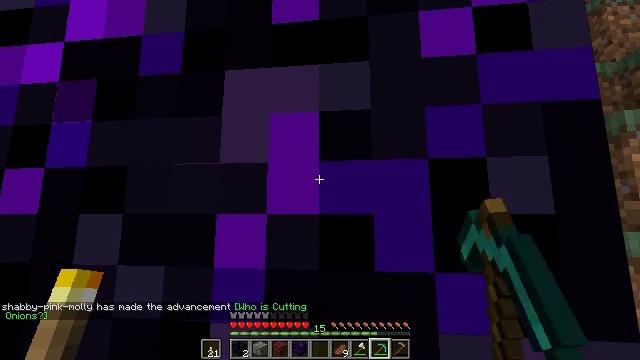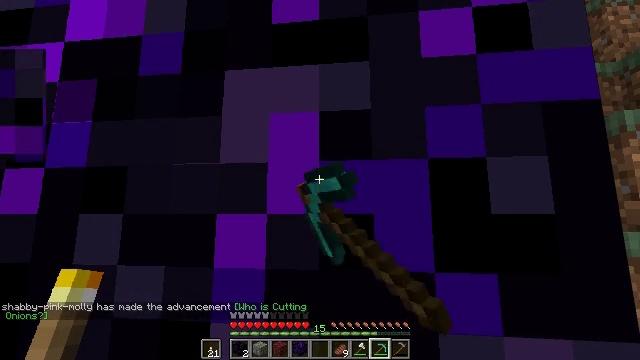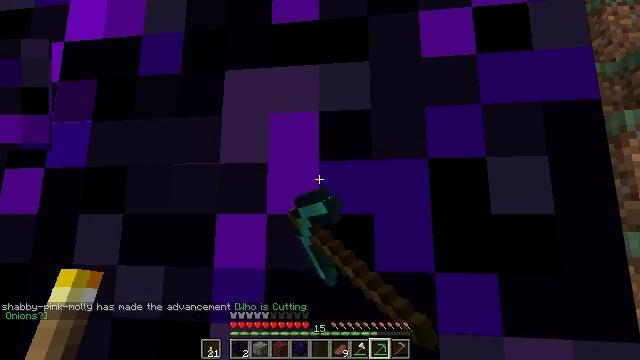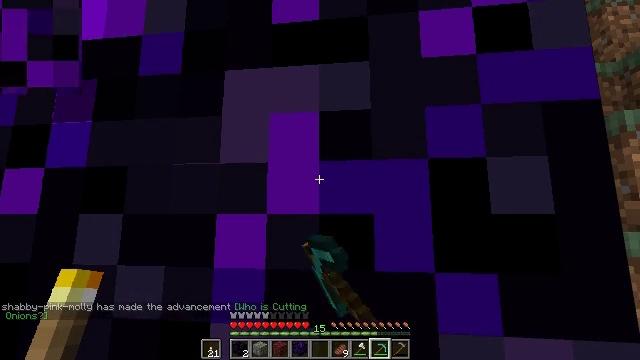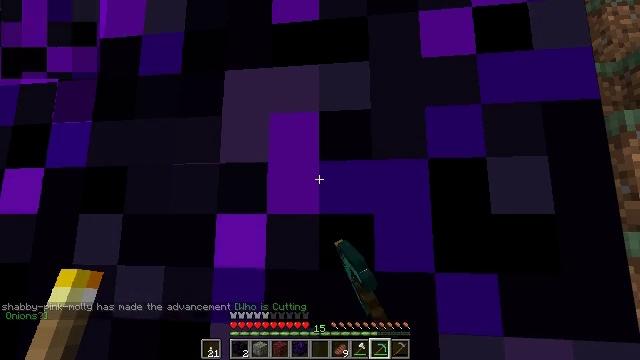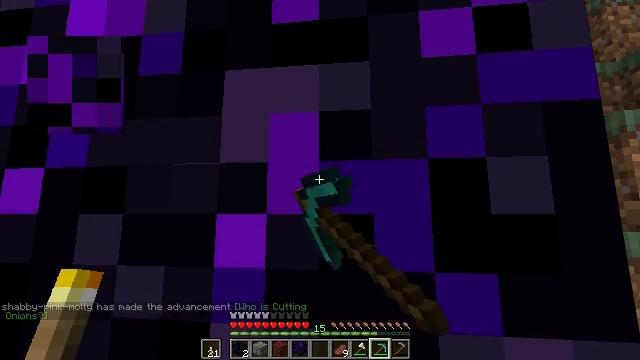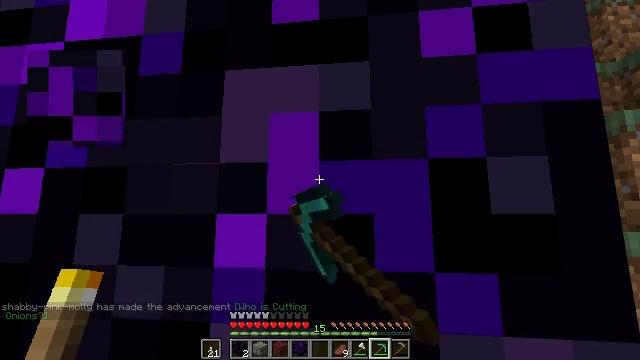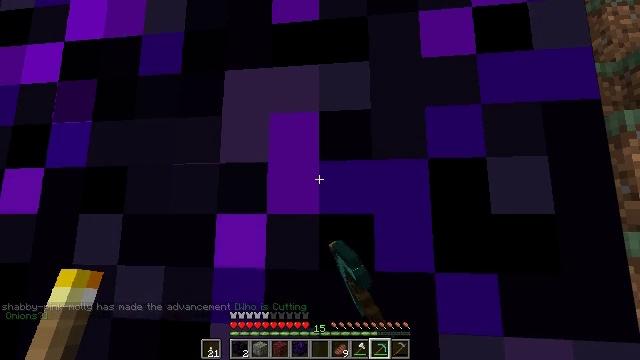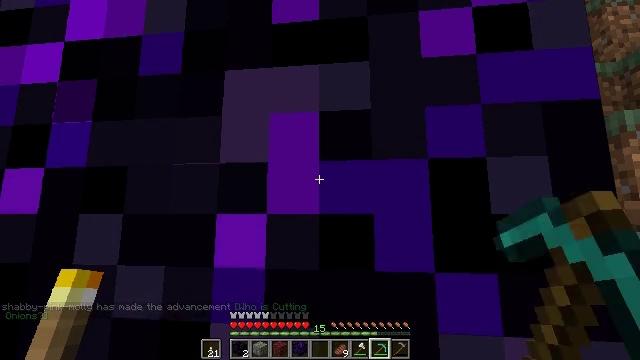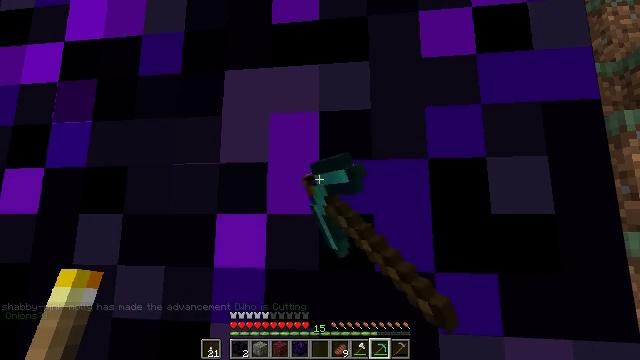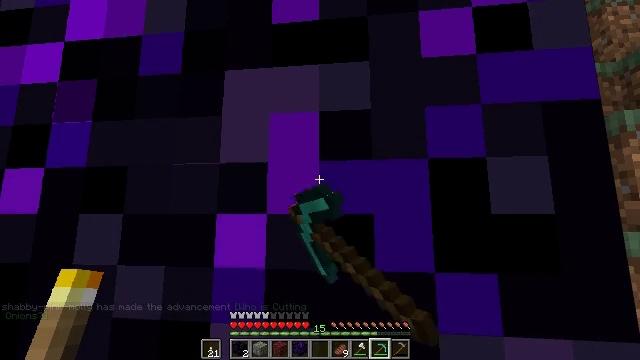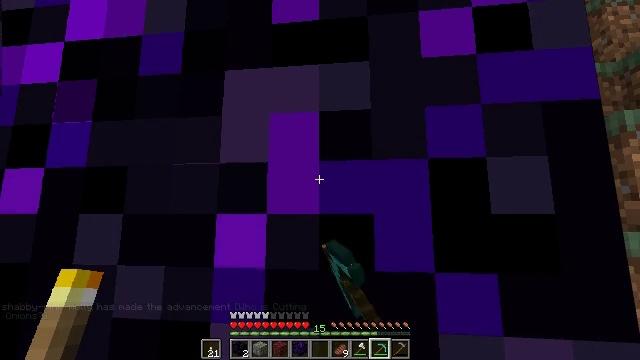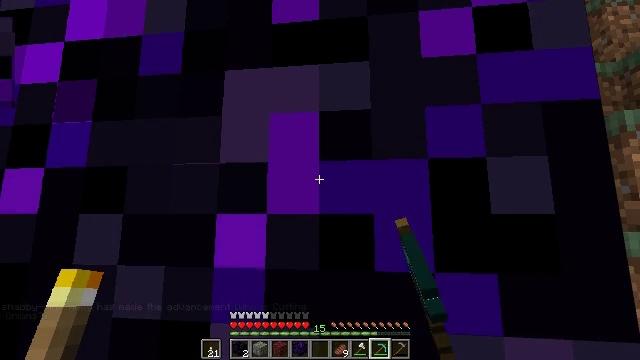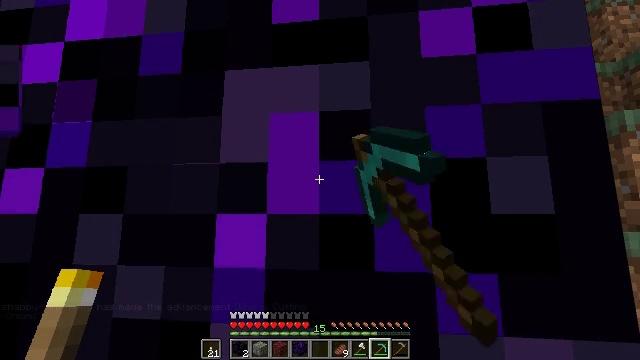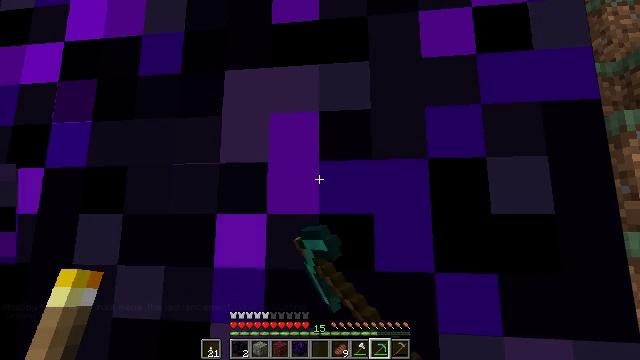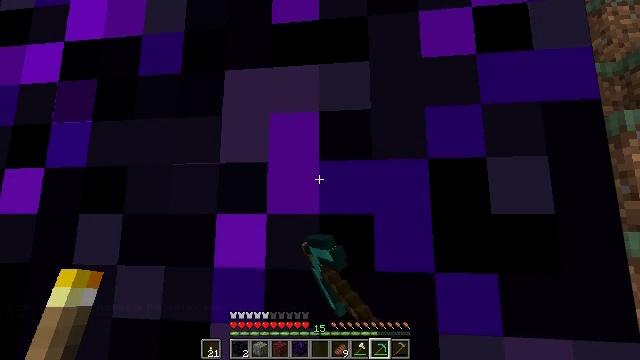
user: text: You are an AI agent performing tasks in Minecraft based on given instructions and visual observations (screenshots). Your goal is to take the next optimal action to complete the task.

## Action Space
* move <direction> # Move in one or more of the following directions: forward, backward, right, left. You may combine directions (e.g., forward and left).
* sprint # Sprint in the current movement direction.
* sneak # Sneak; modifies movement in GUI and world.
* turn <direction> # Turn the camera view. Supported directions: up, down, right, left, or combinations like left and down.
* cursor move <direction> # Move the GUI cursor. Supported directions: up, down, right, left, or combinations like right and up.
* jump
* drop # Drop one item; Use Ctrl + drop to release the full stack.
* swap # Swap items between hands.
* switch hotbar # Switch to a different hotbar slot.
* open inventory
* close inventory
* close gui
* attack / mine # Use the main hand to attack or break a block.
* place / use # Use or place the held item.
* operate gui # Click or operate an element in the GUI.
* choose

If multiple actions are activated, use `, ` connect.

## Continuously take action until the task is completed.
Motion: motion action
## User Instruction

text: Use a pickaxe to gather crying obsidian.
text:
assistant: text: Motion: attack / mine
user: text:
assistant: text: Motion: attack / mine
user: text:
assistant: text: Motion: attack / mine
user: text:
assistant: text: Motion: attack / mine
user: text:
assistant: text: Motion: attack / mine
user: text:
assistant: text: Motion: attack / mine
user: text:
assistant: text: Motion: attack / mine
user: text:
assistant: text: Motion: attack / mine
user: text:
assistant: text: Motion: attack / mine
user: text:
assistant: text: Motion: attack / mine
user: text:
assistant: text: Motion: attack / mine
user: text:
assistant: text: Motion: attack / mine
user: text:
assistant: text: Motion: attack / mine
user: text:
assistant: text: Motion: attack / mine
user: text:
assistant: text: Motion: attack / mine
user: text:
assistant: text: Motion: attack / mine
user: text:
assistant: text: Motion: attack / mine
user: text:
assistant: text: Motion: attack / mine
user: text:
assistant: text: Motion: attack / mine
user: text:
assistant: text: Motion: attack / mine
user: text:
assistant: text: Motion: attack / mine
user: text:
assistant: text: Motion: attack / mine
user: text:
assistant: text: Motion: attack / mine
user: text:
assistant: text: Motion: attack / mine
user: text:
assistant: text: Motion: attack / mine
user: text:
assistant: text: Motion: attack / mine
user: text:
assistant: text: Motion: attack / mine
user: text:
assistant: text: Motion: attack / mine
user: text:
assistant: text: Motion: attack / mine
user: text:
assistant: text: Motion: attack / mine